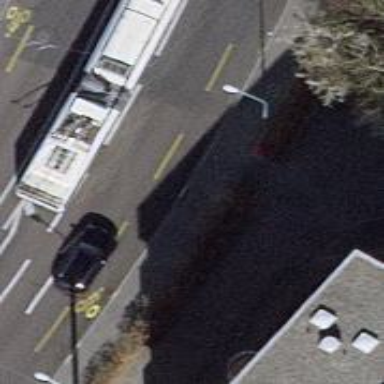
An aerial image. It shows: Cycle barrier.